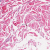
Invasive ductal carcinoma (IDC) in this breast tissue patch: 0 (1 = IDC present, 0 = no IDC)